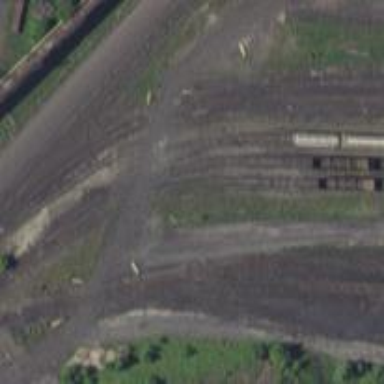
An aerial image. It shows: Rail spur service.